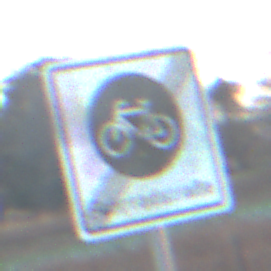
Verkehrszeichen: EndeFahrradstrasse
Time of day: SunriseSunset
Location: Outdoor (Nature)
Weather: Clear
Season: Winter
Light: Natural